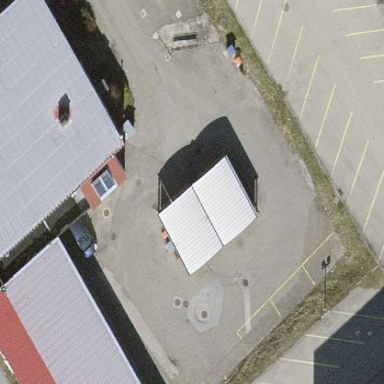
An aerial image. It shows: Building serving as car wash facility.